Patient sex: M
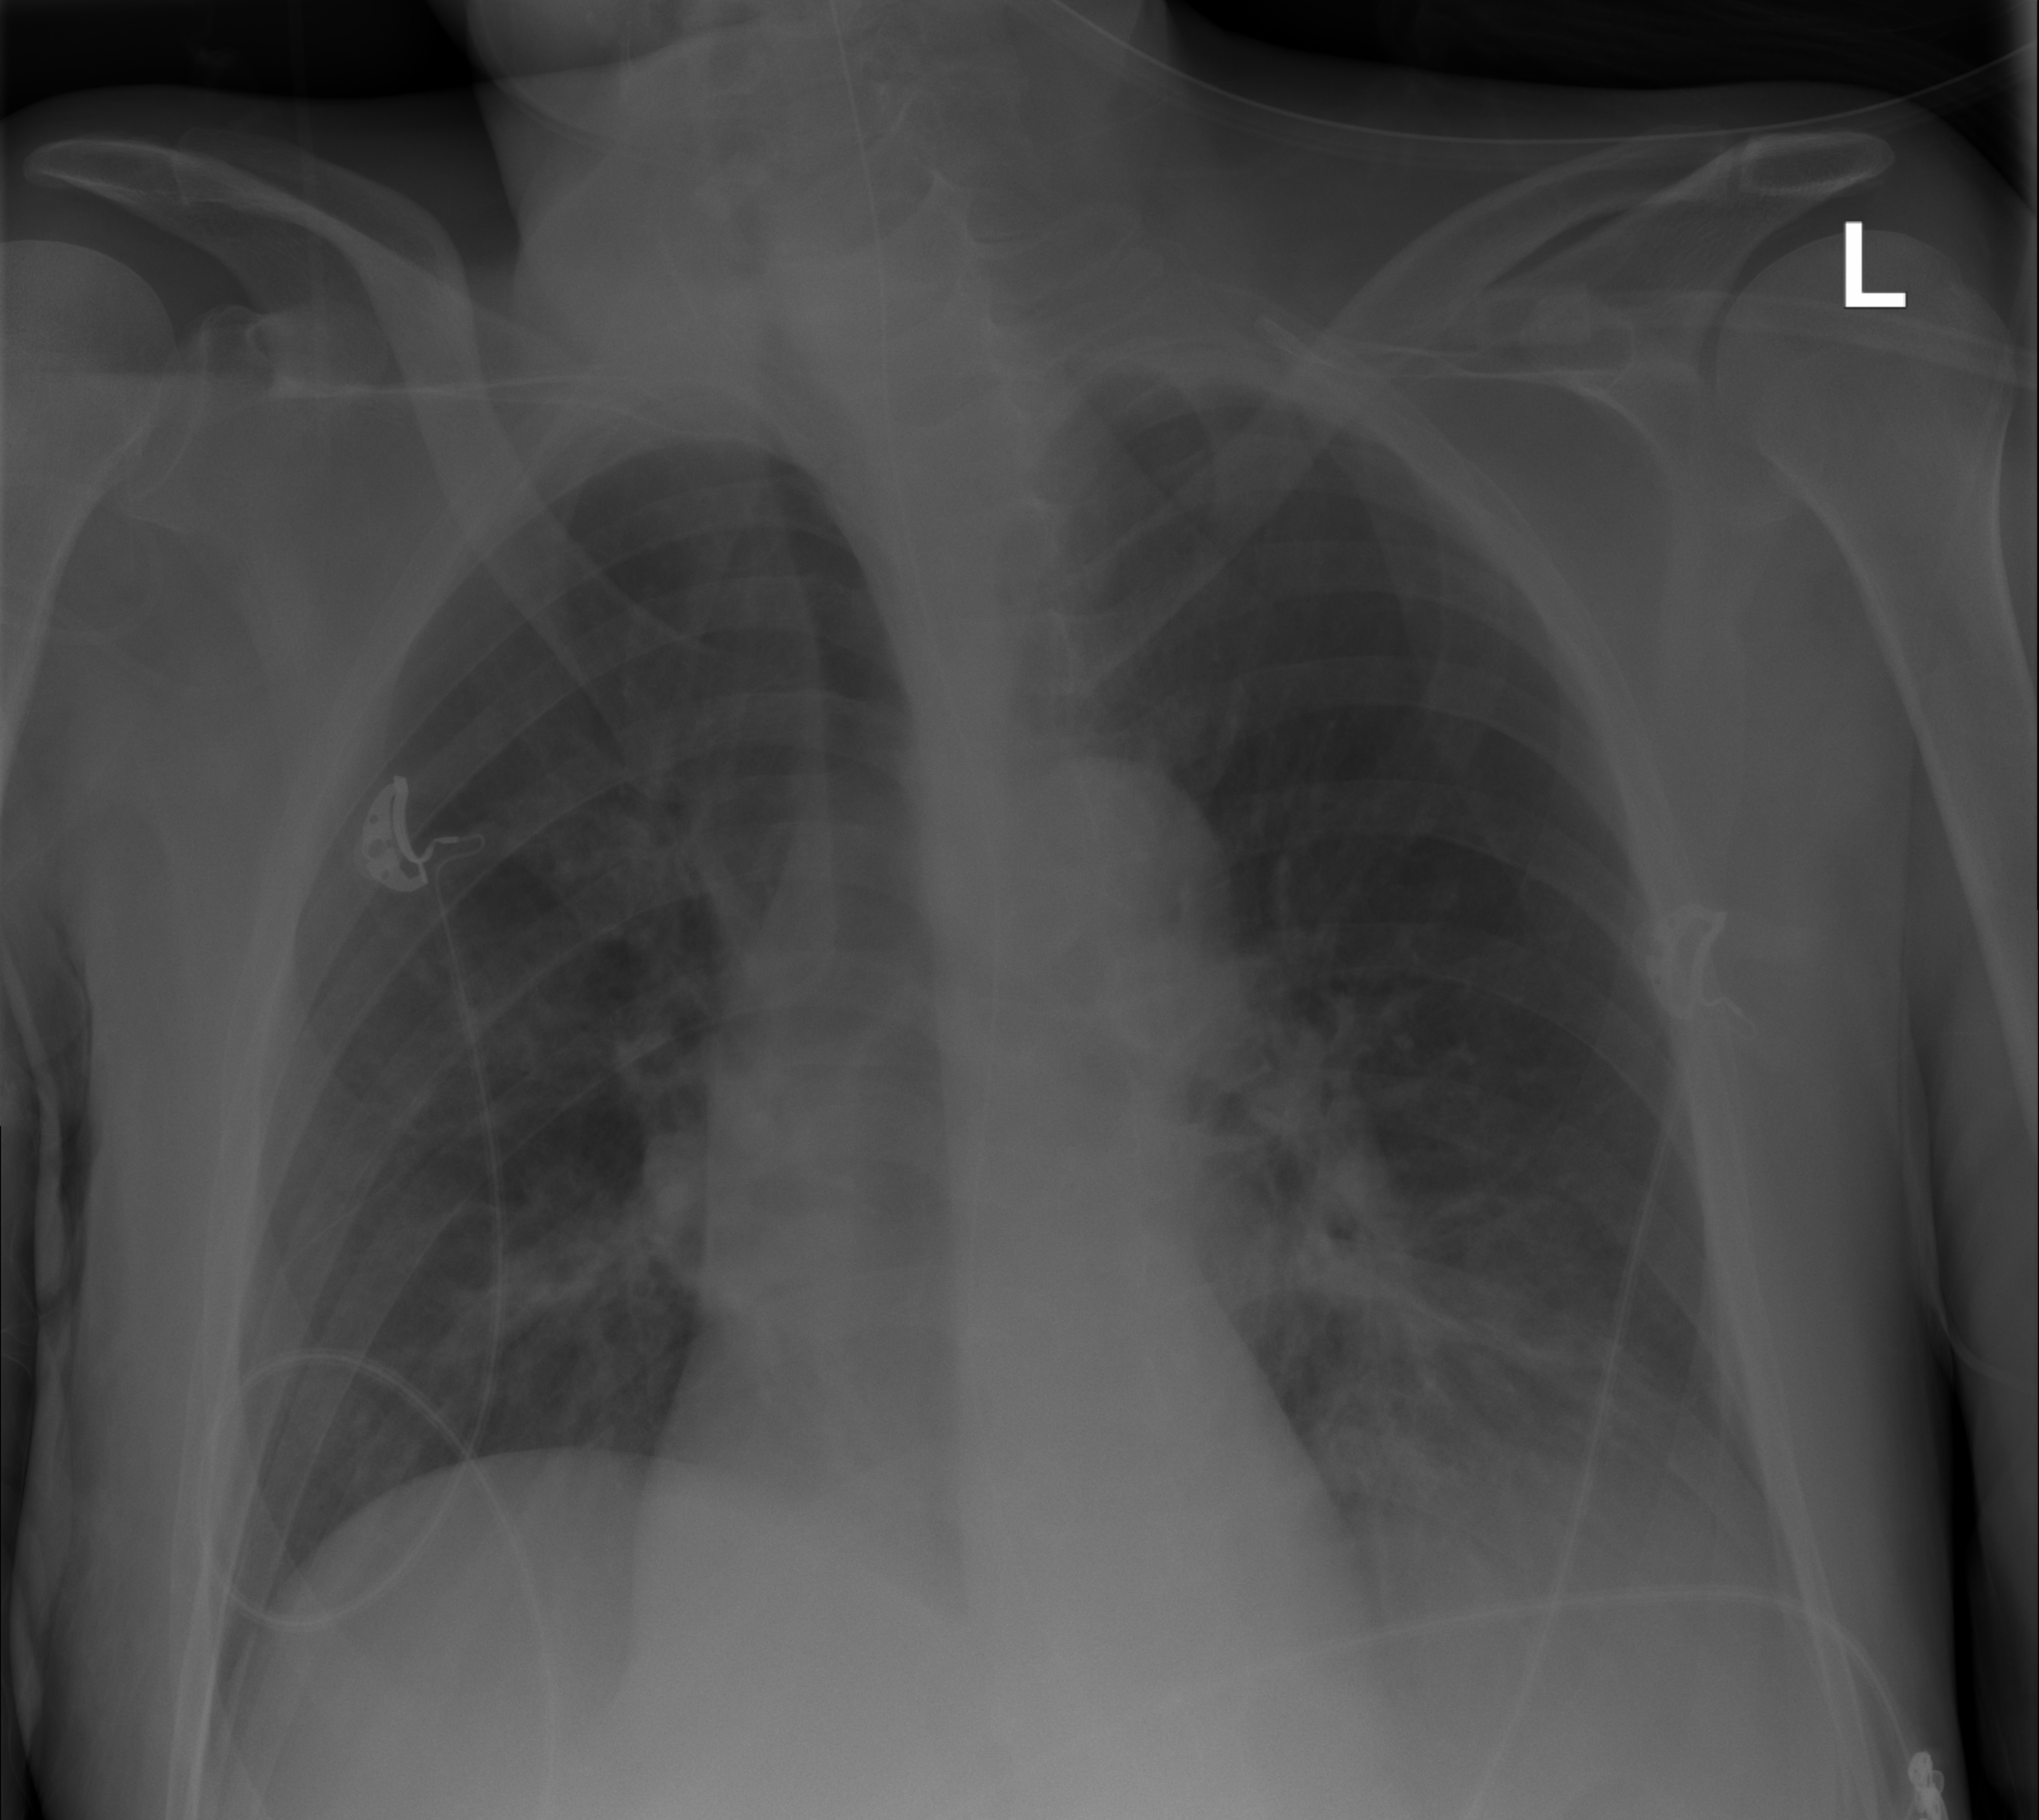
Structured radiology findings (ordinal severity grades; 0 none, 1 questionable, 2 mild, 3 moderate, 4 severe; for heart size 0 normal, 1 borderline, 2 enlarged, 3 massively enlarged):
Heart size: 0
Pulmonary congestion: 0
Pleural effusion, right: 0
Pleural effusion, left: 2
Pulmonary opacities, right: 0
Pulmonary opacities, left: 0
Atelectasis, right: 0
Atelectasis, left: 0